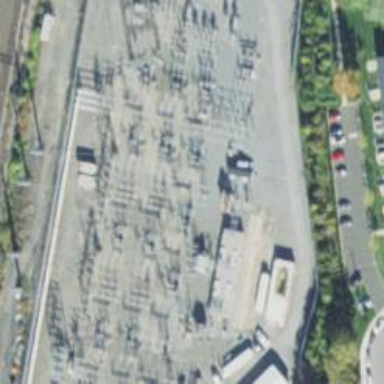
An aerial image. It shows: Switch for power supply.